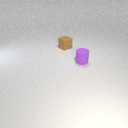
small brown rubber cube to the left of small purple rubber cylinder